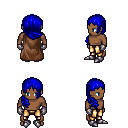
a pixel art fantasy rpg character, male body template, human, dark skin, brown cape, gold greaves, blue right-swept hairstyle, metal gloves, metal boots, four views (front, back, left, right), 2x2 character sprite sheet, small pixel art, hard edges, no anti-aliasing